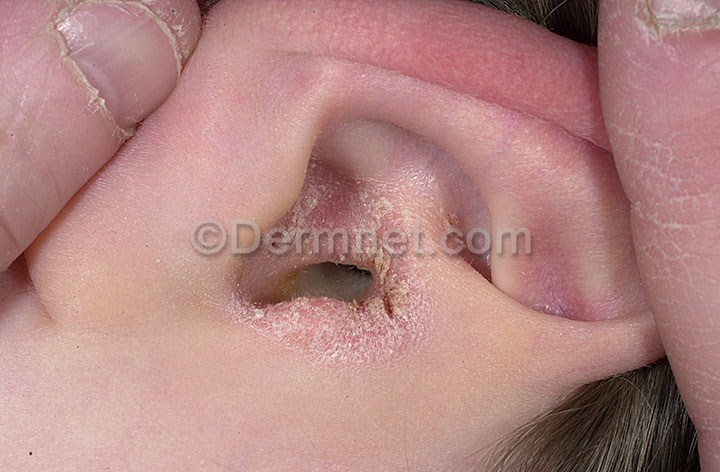
Disease: Psoriasis pictures Lichen Planus and related diseases